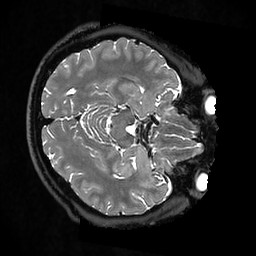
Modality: T2w
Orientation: axial
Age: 24
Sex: male
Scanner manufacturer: ge
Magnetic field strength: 3 T
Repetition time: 3.202 s
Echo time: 0.06656 s